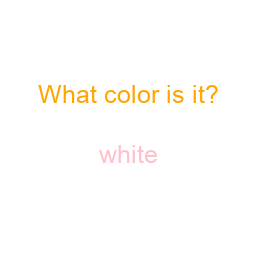
Color: pink
Color name shown: white
Background color: white
Question text color: orange